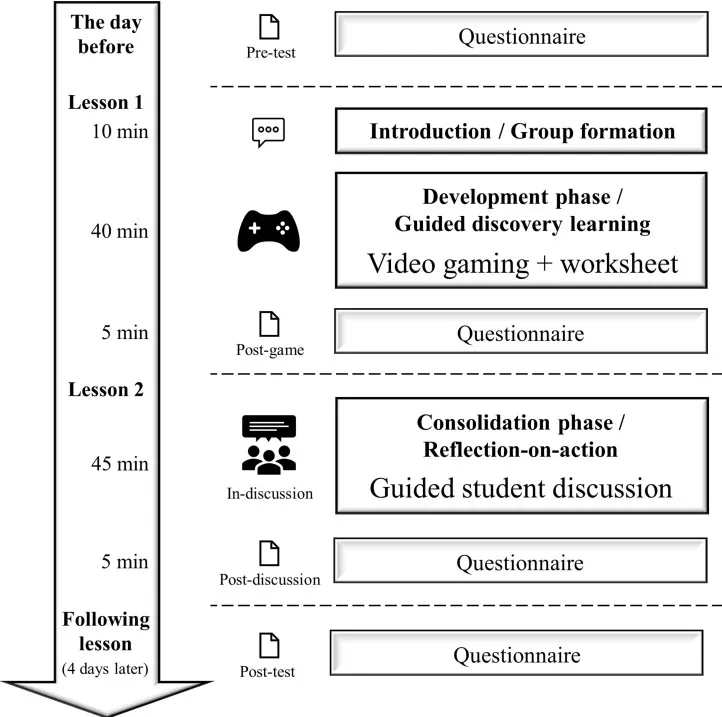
Overview of the study procedure.
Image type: chart (chart)